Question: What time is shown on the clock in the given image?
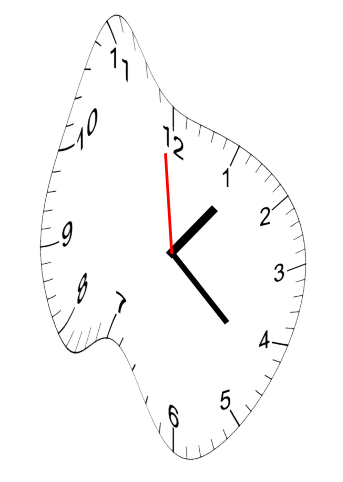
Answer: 01:21:59